Question: Hello guys I have got this code
Which I would like it to do simple thing:
'''
SELECT * FROM klisluz WHERE IDzajsluz= id
SELECT * FROM klisluz WHERE subkey = vyberradek
'''
But this simple thing makes this problem:
At the moment its showing me rows where subkey isnt equal to 'vyberradek'. How is that possible?
'vyberradek' is 'INT' ID which i transfer via 'string'
'''
for (int i = 0; i < dtg_ksluzby.Rows.Count;i++)
{
var row = dtg_ksluzby.Rows[i];
int id = (int)row.Cells["ID"].Value;
using (var novyprikaz3 = new SqlCommand("SELECT * from klisluz WHERE subkey= '" + vyberradek + "' AND IDzajsluz='" + id + "'", spojeni))
{
spojeni.Open();
SqlDataReader precti3 = novyprikaz3.ExecuteReader();
if (precti3.HasRows)
{
row.Cells[4].Value = true;
}
spojeni.Close();
}
'''
Would somebody help me solve this thing out?
Thanks in advance.

I posted Picture which shows that it selects rows which it shouldnt.
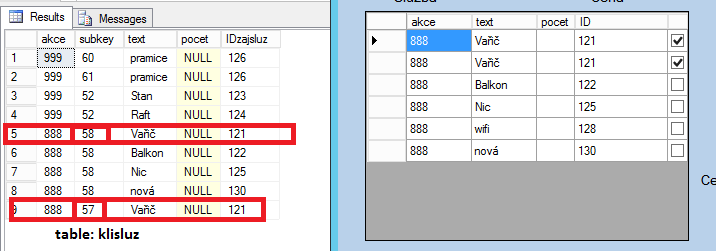
Answer: Try to drop the quote from the 'IDzajsluz' filter:
'''
for (int i = 0; i < dtg_ksluzby.Rows.Count;i++)
{
var row = dtg_ksluzby.Rows[i];
int id = (int)row.Cells["ID"].Value;
using (var novyprikaz3 = new SqlCommand("SELECT * from klisluz WHERE subkey= '" + vyberradek + "' AND IDzajsluz=" + id , spojeni))
{
spojeni.Open();
SqlDataReader precti3 = novyprikaz3.ExecuteReader();
if (precti3.HasRows)
{
row.Cells[4].Value = true;
}
spojeni.Close();
}
}
'''
Quote ('') have to be used only for varchar fields, not for numeric values.
: LIKE is not good in this case, you should use numeric types if they actually are numeric